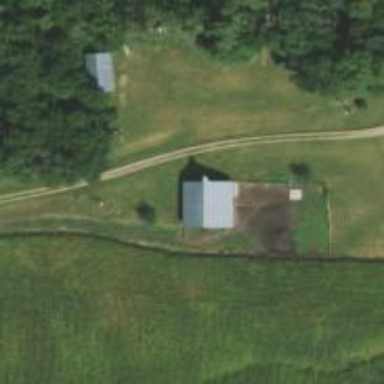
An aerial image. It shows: Driveway.